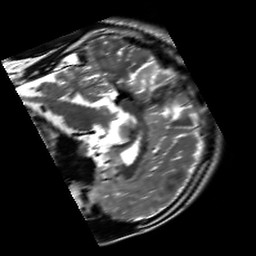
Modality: T2w
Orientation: sagittal
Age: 25
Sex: male
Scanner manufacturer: siemens
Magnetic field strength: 3 T
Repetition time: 7 s
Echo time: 0.09 s